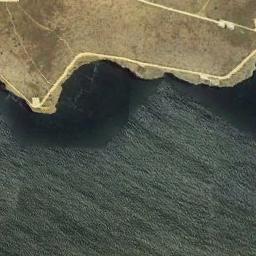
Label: beach